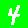
Digit: 4